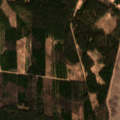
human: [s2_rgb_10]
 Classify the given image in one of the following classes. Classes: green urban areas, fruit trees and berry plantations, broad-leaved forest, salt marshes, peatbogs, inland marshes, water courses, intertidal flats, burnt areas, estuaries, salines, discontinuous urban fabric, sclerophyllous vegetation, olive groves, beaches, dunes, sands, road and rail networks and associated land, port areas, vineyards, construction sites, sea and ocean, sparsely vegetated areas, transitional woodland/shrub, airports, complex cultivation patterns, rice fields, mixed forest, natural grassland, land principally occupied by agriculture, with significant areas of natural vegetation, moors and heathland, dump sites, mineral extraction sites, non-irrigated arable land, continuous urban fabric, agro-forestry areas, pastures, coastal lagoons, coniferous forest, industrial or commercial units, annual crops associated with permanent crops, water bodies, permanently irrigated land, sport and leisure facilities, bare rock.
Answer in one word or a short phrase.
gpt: non-irrigated arable land, pastures, coniferous forest, mixed forest, transitional woodland/shrub